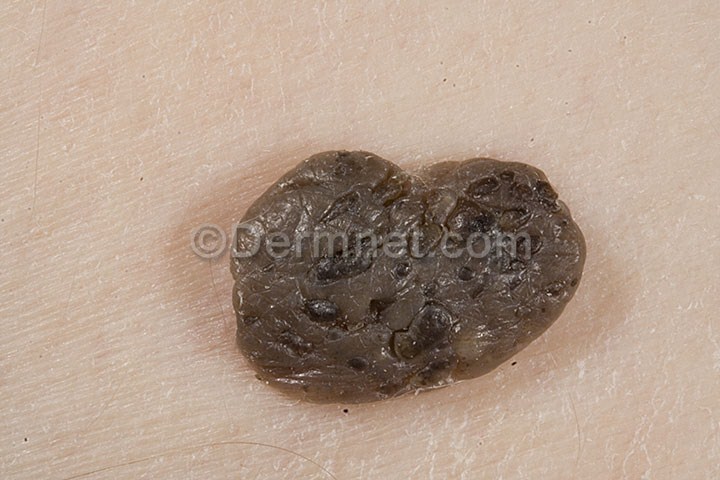
Disease: Seborrheic Keratoses and other Benign Tumors